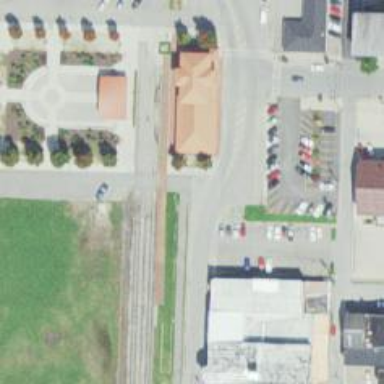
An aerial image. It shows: Railway crossing.